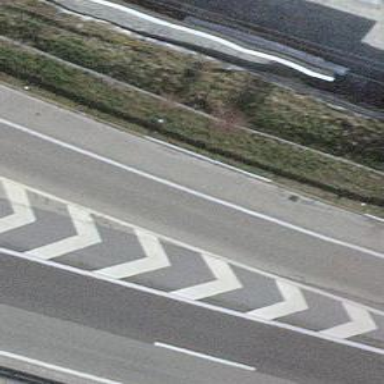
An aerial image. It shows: Motorway link.